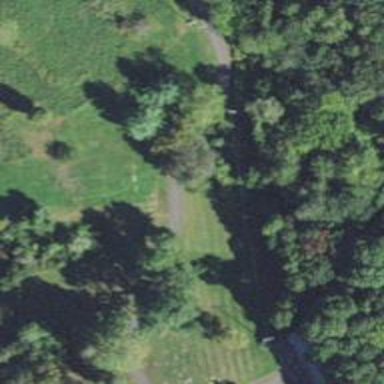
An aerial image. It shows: Driveway leading to service road.